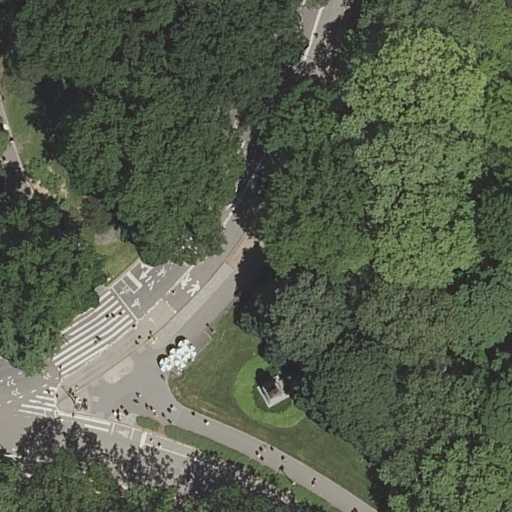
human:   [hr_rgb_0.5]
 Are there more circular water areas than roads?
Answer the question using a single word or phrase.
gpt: no

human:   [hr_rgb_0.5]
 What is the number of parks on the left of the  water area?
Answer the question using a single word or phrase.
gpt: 0

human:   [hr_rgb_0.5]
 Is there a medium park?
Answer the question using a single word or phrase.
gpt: no

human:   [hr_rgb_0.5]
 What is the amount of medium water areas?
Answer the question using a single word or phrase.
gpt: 1

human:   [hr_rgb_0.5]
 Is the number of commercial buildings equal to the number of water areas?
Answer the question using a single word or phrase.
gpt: no

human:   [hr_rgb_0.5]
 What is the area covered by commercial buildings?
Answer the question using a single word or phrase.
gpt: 0m2

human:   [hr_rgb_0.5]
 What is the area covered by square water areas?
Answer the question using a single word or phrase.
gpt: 0m2

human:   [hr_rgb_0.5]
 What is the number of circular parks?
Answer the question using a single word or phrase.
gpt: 0

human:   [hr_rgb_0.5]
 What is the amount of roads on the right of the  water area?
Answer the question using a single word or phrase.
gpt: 0

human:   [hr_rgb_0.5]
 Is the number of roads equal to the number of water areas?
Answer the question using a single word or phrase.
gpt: no

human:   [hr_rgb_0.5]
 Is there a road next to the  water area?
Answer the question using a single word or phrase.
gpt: yes

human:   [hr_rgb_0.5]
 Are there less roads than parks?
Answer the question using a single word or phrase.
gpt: no

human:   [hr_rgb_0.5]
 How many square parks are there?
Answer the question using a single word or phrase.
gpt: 0

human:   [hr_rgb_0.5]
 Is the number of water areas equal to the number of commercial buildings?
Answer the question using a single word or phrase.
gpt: no

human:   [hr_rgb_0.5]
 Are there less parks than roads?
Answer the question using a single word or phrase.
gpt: yes

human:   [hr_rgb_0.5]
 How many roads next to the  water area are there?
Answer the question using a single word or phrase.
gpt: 11

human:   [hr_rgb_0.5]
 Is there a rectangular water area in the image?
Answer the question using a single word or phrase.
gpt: no

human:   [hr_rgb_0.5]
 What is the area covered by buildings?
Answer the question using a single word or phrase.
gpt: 0m2

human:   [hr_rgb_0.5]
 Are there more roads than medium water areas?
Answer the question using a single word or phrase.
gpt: yes

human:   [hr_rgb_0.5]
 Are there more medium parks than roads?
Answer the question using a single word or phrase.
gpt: no

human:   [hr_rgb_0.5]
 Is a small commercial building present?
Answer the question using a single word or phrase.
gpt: no

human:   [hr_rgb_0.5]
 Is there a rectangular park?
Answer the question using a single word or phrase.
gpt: yes

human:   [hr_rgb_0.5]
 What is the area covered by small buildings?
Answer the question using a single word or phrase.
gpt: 0m2

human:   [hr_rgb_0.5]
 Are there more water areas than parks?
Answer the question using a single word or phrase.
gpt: no

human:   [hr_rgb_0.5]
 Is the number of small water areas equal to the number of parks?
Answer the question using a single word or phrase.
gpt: no

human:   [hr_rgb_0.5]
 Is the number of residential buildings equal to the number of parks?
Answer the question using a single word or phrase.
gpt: no

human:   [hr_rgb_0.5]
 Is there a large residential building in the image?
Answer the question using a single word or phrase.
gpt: no

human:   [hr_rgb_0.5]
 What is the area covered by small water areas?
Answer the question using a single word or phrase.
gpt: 0m2

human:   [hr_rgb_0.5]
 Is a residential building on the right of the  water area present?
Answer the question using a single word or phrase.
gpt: no

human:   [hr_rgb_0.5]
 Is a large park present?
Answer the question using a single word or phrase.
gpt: yes

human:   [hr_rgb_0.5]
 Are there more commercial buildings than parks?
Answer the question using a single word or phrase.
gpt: no

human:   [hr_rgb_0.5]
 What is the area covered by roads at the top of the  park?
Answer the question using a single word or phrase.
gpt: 0m2

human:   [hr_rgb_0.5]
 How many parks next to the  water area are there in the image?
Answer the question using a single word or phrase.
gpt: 1

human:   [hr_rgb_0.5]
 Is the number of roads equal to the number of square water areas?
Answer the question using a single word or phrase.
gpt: no

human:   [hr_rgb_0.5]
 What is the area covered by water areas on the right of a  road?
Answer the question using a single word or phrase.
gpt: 242m2

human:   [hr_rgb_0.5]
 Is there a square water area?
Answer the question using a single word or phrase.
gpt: no